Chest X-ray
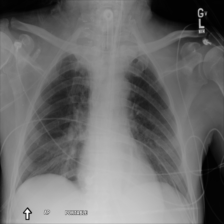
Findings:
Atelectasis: positive
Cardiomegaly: negative
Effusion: negative
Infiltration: positive
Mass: negative
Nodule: negative
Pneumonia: negative
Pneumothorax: negative
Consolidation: positive
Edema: negative
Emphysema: negative
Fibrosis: negative
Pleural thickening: negative
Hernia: negative